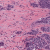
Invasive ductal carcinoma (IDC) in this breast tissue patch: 1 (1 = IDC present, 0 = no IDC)